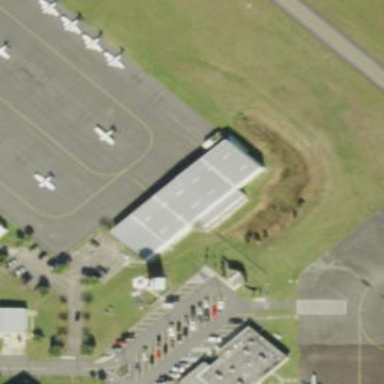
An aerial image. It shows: Hangar building at airport.